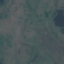
Land use / land cover class: HerbaceousVegetation